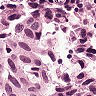
Metastatic tissue present: yes